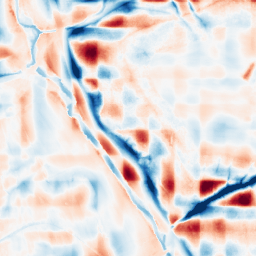
Category: wavelet
Decomposition family: wavelet_reverse_biorthogonal
Decomposition parameters: wavelet: rbio1.3
level: 5
Upsampling method: cubic_catmull_rom
Upsampling parameters: scale: 8
Upsampling scale: 8